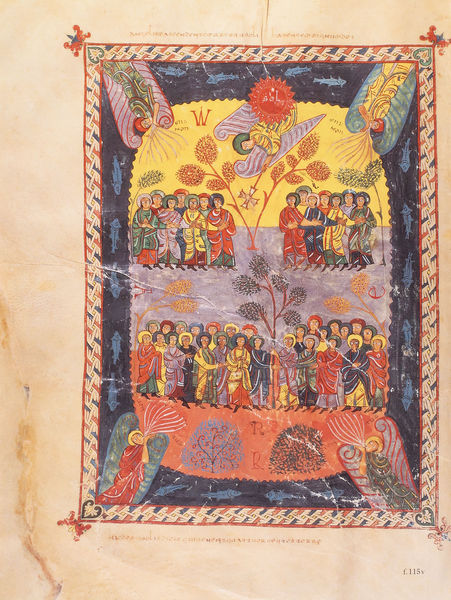
Titel: Beatus-Manuskript
Künstler: Magius
Institution: New York, Pierpont Morgan Library
Schlagwörter: baum, blau, blätter, himmel, wasser, gelb, menschen, äste, blume, bunt, männer, rot, fest, malerei, muster, bibel, geschichte, rahmen, erde, sonne, gewand, pflanze, pflanzen, gotik, boot, engel, schiff, schrift, ernte, gruppen, buch, seite, text, buchstaben, schmetterling, pergament, heiligenschein, mittelalter, romanik, rechteckig, heilige, miniatur, goldgrund, handschrift, fische, geburt, romanisch, paradis, geteilt, buchmalerei, lebensbaum, illumination